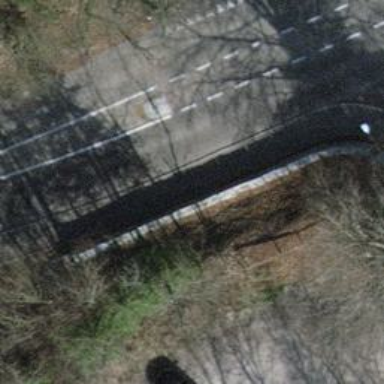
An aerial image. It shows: Raised kerb.